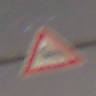
Verkehrszeichen: WildwechselRechts
Umgebung: Outdoor, Suburban
Tageszeit: Night
Wetter: Clear
Licht: Artificial
Jahreszeit: NotSpecified
Kontrast: MediumContrast